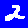
Digit: 2